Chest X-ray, PA view. Patient: 47 years old, sex M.
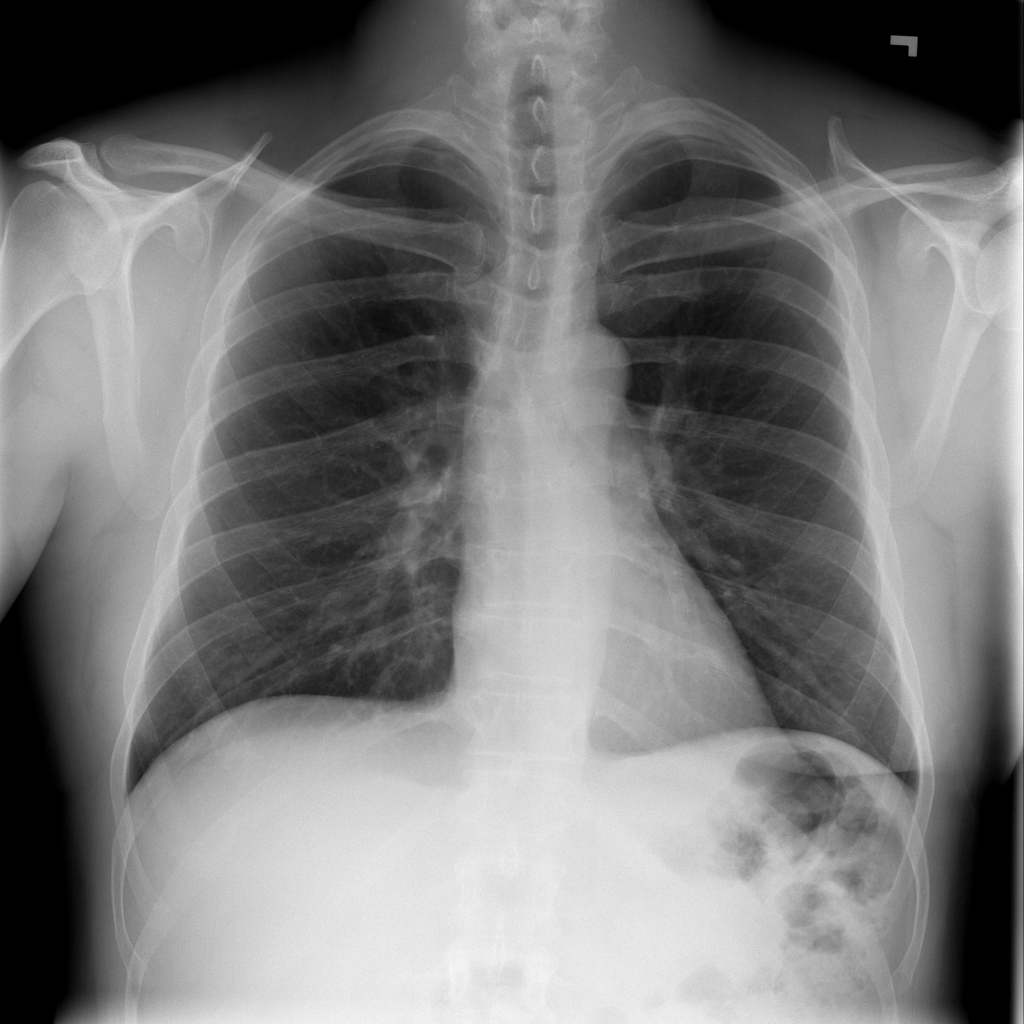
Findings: No Finding